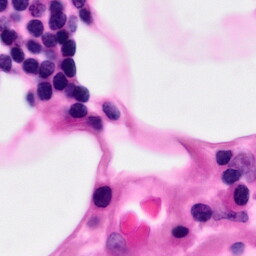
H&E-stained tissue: Pancreatic